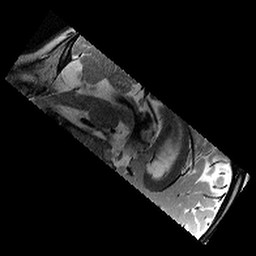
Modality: T2w
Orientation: sagittal
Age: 9
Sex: female
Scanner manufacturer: siemens
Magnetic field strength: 3 T
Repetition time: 9.23 s
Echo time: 0.067 s